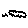
Label: cloud